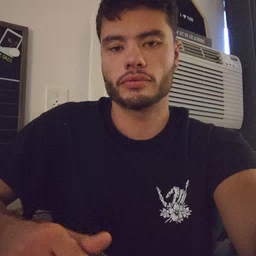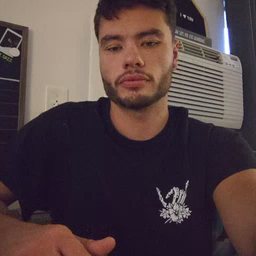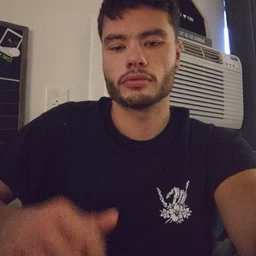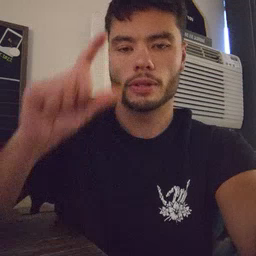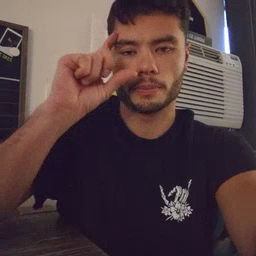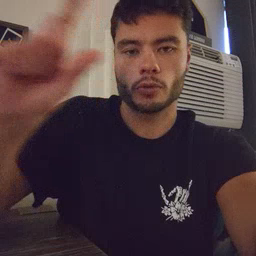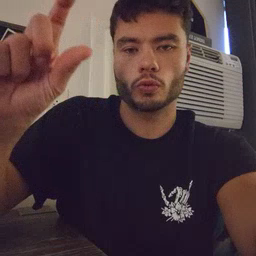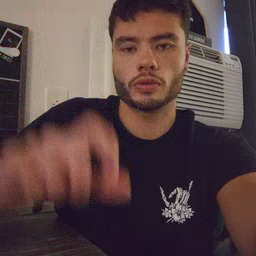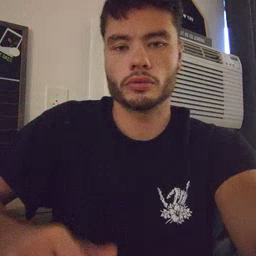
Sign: moon